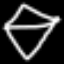
Label: diamond